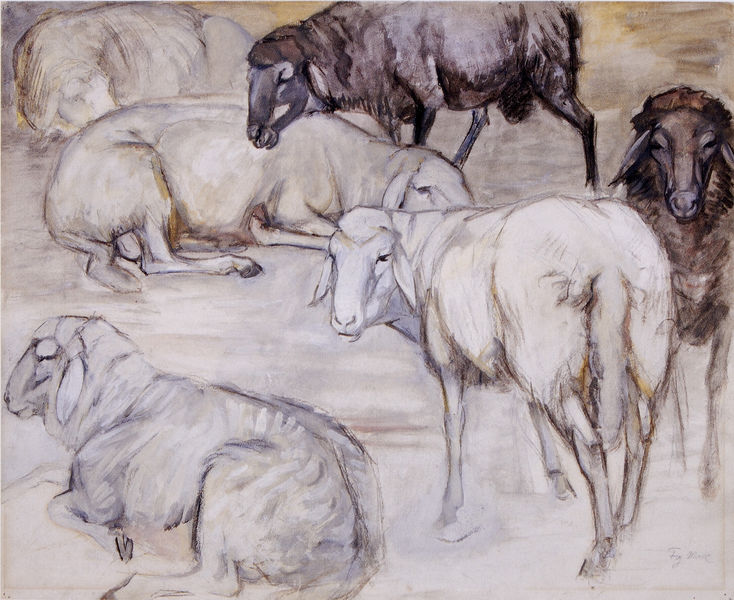
Titel: Schafherde I (Schafherde im Stall)
Künstler: Franz Marc
Standort: Mülheim a.d. Ruhr
Institution: Stiftung Sammlung Ziegler
Schlagwörter: dunkel, gemälde, schlaf, weiß, aquarell, gelb, braun, kreide, nase, rücken, schwarz, skizze, stroh, zeichnung, ölbild, blick, tier, tiere, beige, augen, blicke, gesicht, stehen, schauen, öl, natur, vieh, weide, boden, stehend, kontrast, ohren, beine, fell, huf, hufe, schwanz, ruhe, liegen, schlafen, zwei, studie, fläche, herde, rast, moment, wolle, liegend, vier, lamm, schaf, tierbild, weiden, entwurf, schnauze, müde, neugier, sechs, lämmer, schafe, klaue, friedlich, ruhend, schafherde, skizzenhaft, widder, liegens, nahsicht, schwarzes schaf, 6, 4, 2, schwarz#, lam, sachf